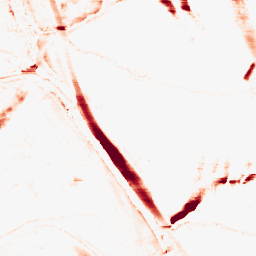
Category: morphological
Decomposition family: morphological_rect
Decomposition parameters: operation: opening
width: 20
height: 5
Upsampling method: quadratic
Upsampling parameters: scale: 8
Upsampling scale: 8